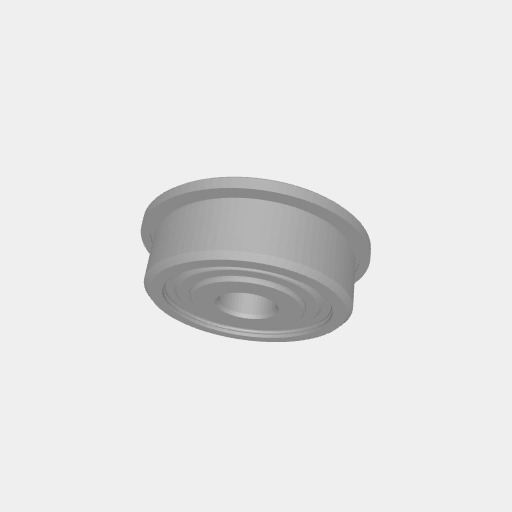
Part: Bearing4ID